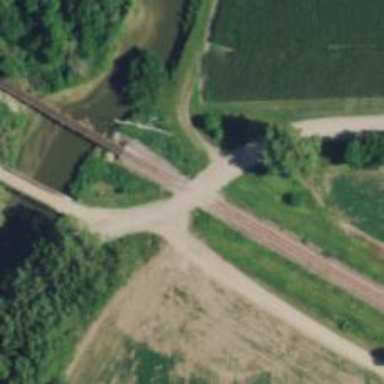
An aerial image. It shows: Level crossing along the railway.